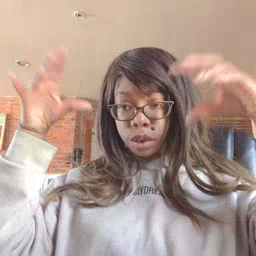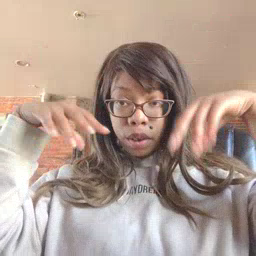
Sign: rain